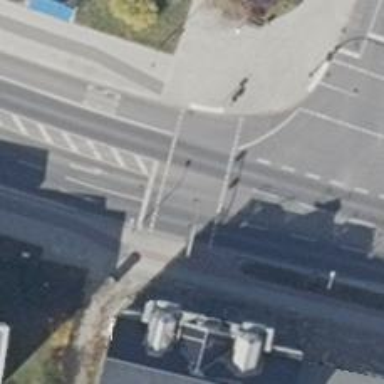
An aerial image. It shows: Road crossing with traffic signals.